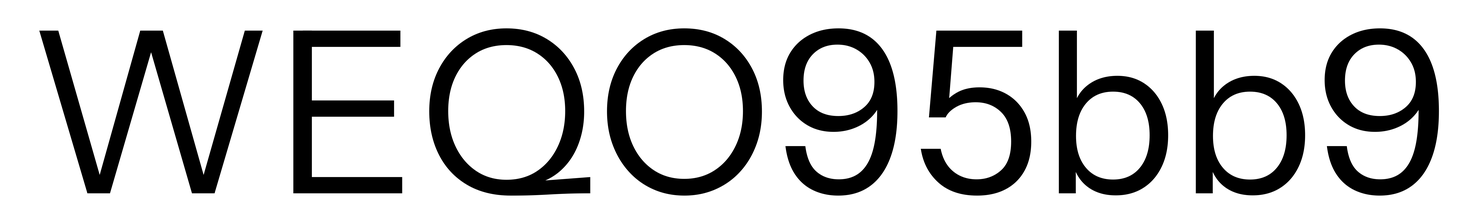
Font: InstrumentSans_Regular